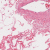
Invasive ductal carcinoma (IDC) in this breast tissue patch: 0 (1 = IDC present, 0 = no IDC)